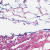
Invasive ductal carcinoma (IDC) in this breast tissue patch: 0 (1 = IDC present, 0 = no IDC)